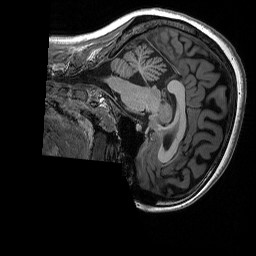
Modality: T1w
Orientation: sagittal
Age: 22
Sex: male
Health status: healthy
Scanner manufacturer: siemens
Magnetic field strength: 3 T
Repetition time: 2.3 s
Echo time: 0.00298 s